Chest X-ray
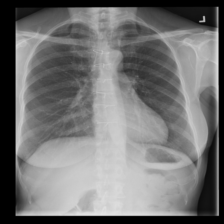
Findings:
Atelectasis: negative
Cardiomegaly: negative
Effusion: negative
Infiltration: negative
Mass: negative
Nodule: negative
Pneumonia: negative
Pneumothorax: negative
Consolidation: negative
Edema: negative
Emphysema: negative
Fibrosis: negative
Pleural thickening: negative
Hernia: negative